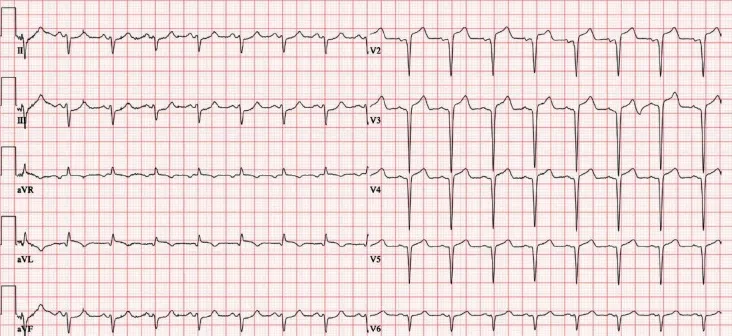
The electrocardiogram showing an ST-segment elevation myocardial infarction.
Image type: electrography (ekg)